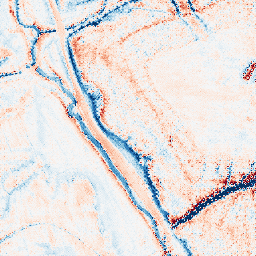
Category: edge_preserving
Decomposition family: bilateral
Decomposition parameters: d: 21
sigma_color: 50
sigma_space: 50
Upsampling method: regularized
Upsampling parameters: scale: 2
lambda_reg: 0.1
Upsampling scale: 2